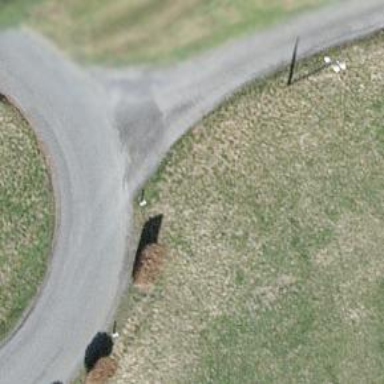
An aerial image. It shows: Bus stop along the road.